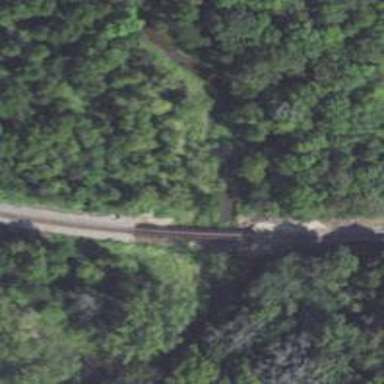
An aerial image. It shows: Bridge over railway line.